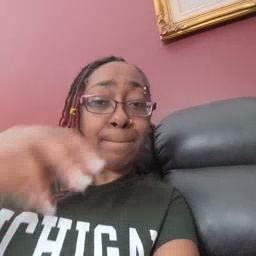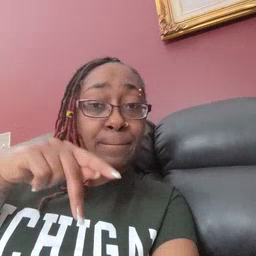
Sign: pajamas